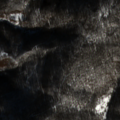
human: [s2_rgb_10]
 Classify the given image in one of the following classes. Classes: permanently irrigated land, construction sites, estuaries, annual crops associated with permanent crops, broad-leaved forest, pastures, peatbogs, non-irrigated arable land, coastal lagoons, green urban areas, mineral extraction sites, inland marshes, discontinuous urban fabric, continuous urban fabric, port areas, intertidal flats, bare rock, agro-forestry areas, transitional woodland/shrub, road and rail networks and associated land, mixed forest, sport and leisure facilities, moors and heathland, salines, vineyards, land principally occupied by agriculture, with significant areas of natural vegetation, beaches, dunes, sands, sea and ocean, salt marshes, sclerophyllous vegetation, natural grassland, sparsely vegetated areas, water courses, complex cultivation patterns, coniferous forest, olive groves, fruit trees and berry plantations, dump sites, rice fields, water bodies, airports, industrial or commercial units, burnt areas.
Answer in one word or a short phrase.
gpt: broad-leaved forest